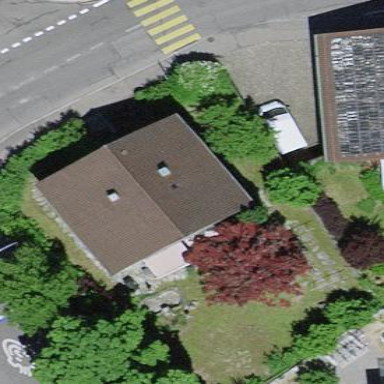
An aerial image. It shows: Residential building with gabled roof.